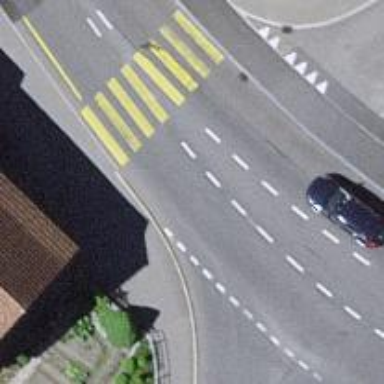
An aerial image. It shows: Primary road with asphalt surface.